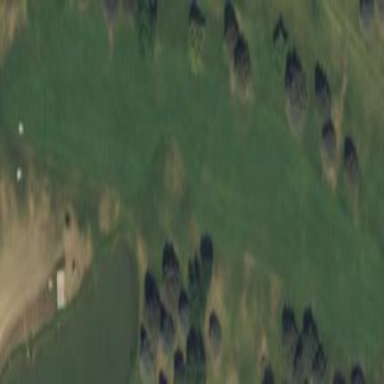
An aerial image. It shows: Golf fairway surrounded by grass.